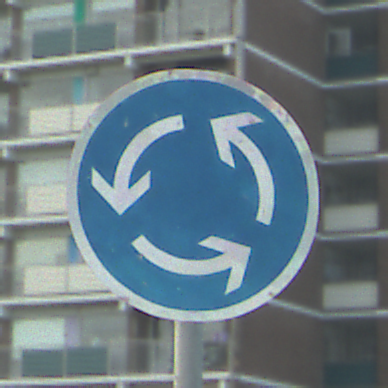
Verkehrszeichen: Kreisverkehr
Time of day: MorningAfternoon
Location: Outdoor (Urban)
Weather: PartlyCloudy
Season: NotSpecified
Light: Natural